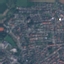
Land use / land cover class: Residential